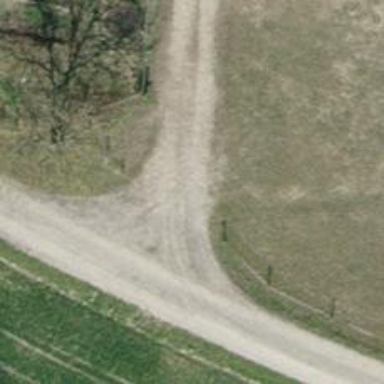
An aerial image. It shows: Pebblestone track with grade2 quality.